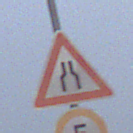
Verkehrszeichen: VerengteFahrbahn
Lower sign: Geschwindigkeit5
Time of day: SunriseSunset
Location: Outdoor (Nature)
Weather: Overcast
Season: NotSpecified
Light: Natural